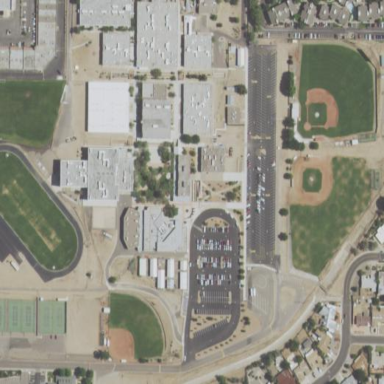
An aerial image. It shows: School.